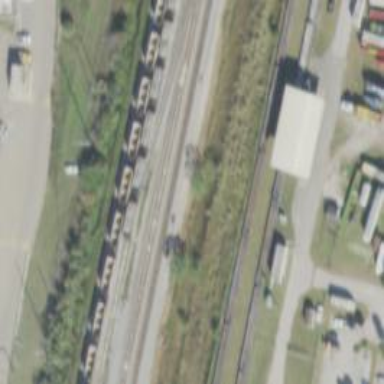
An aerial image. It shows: Rail spur service.